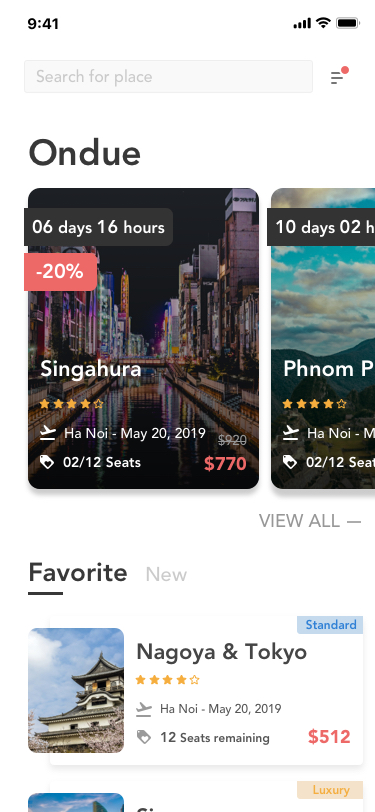
Text in this UI design:
Ondue
VIEW ALL
Singahura
02/12 Seats
Ha Noi - May 20, 2019
$770
$920
06 days 16 hours
-20%
Phnom Penh
02/12 Seats
Ha Noi - May 20, 2019
10 days 02 hours
12 Seats remaining
Ha Noi - May 20, 2019
Nagoya & Tokyo
$512
Singapore